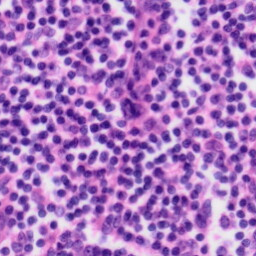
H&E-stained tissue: Tonsil